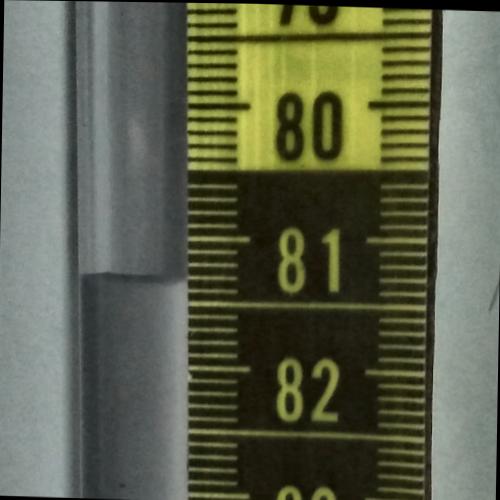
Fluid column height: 81.3 cm